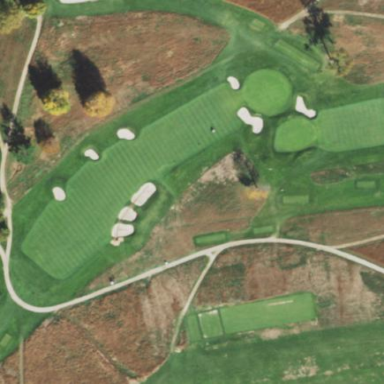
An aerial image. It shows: Scenic golf fairway.